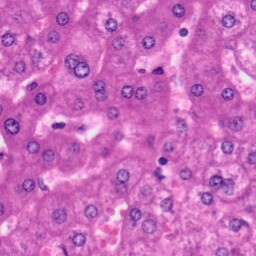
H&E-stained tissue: Liver